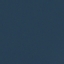
Land use / land cover: SeaLake